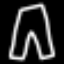
Label: pants